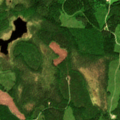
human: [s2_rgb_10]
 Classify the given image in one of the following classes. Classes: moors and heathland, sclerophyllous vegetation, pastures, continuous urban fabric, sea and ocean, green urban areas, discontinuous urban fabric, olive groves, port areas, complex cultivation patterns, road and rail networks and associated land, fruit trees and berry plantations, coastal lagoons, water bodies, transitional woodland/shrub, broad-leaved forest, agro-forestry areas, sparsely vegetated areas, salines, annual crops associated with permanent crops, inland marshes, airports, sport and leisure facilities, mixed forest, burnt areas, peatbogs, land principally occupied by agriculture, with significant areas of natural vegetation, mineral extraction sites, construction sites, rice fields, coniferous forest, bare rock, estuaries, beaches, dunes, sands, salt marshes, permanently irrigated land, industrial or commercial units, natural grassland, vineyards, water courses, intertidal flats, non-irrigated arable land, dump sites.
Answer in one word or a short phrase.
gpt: coniferous forest, mixed forest, transitional woodland/shrub